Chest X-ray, PA view. Patient: 63 years old, sex F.
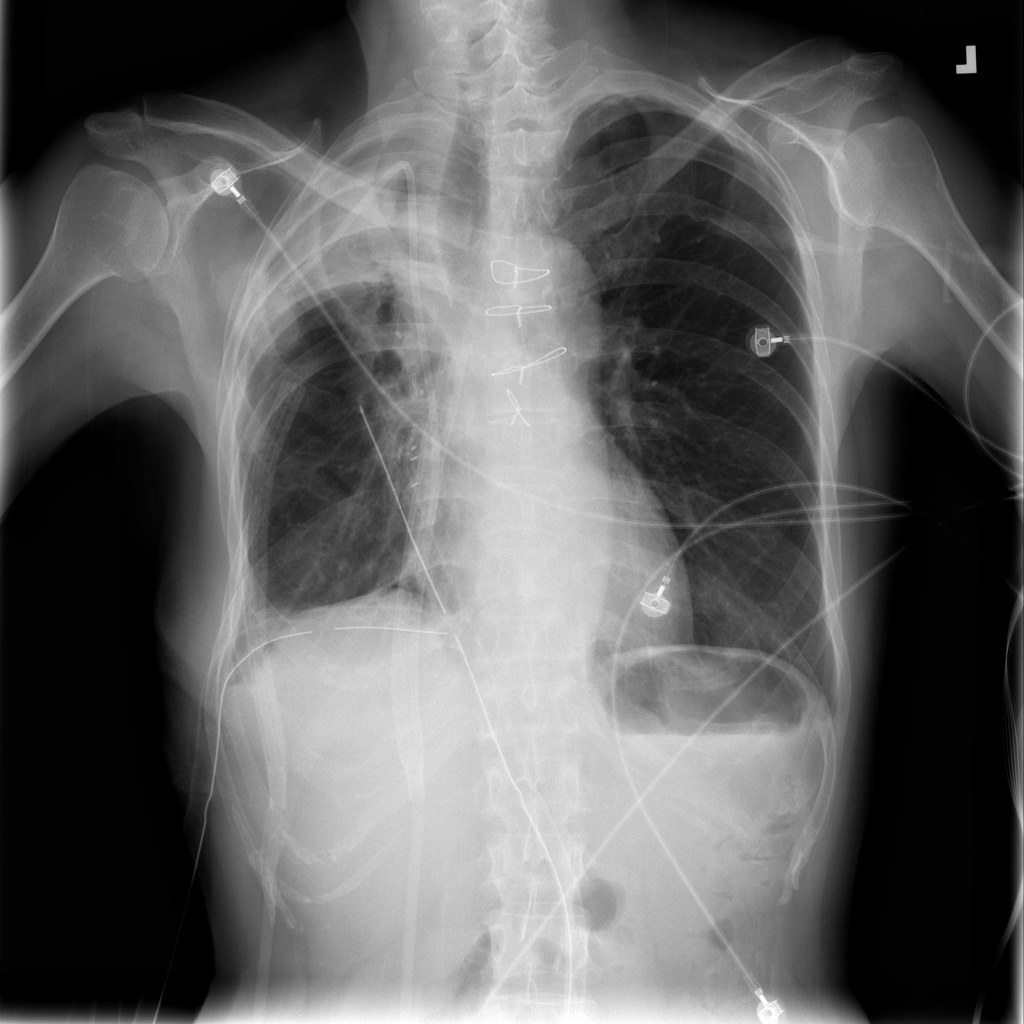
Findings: No Finding